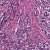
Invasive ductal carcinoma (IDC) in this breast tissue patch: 1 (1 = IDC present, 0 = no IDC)